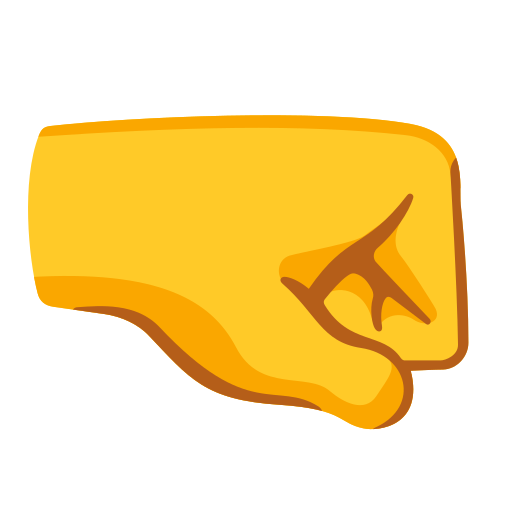
Emoji: 🤜